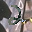
Label: 2